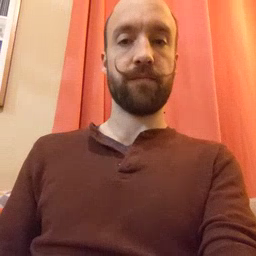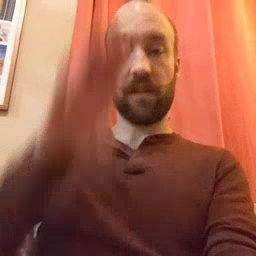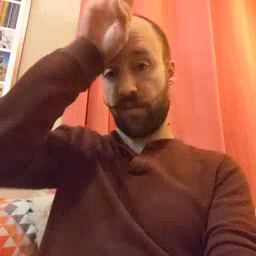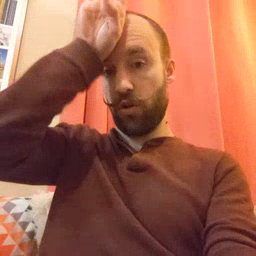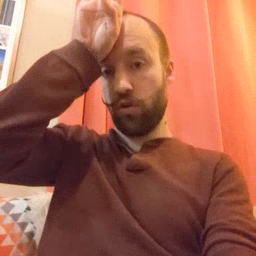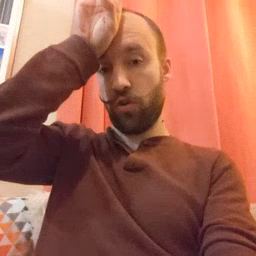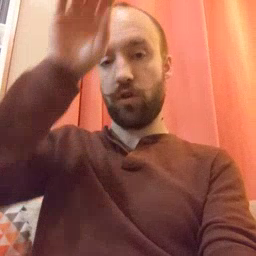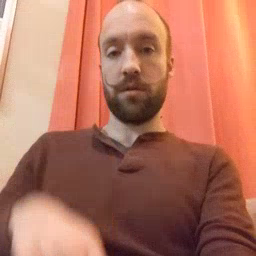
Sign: fireman